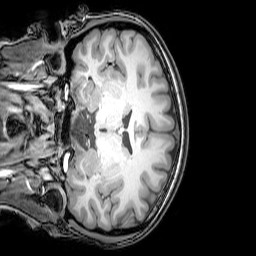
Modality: T1w
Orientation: coronal
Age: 21
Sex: female
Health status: healthy
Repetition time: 0.081 s
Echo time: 0.037 s